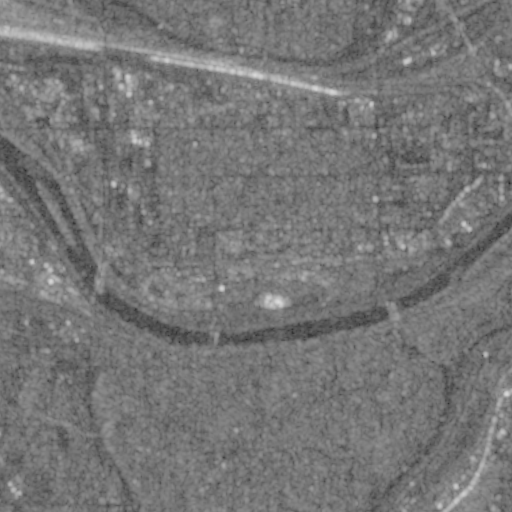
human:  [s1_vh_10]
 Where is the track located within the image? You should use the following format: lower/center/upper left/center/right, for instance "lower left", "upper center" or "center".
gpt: The track is located in the lower right of the image.
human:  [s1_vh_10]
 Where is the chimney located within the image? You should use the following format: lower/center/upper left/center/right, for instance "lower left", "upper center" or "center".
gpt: The chimney is located in the upper left of the image.
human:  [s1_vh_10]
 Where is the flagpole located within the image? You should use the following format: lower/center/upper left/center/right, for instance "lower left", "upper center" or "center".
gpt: The flagpole is located in the upper right of the image.
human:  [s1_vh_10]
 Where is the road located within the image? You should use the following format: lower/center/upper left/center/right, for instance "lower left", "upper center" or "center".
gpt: There is no road in the image.

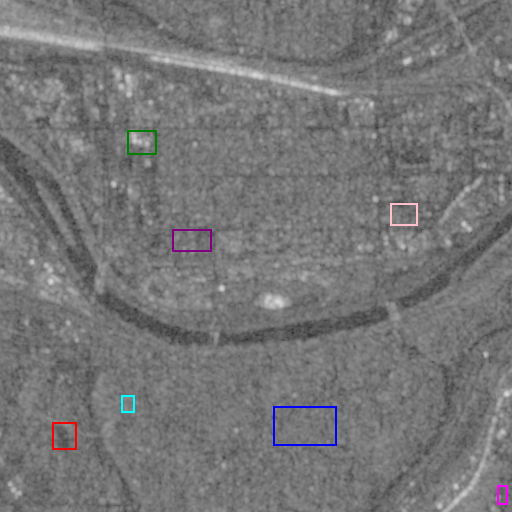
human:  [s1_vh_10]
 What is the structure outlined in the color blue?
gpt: The structure outlined in blue is a park.
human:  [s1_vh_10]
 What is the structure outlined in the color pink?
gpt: The structure outlined in pink is a parking lot.
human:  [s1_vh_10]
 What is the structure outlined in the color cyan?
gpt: The structure outlined in cyan is a power substation.
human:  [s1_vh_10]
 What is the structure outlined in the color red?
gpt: The structure outlined in red is a stadium.
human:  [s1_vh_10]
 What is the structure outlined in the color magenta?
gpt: The structure outlined in magenta is a track.
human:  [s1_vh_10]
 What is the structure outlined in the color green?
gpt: The structure outlined in green is a building.
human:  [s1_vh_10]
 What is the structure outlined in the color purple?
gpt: The structure outlined in purple is a building.
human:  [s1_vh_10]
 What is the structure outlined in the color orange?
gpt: There is no orange outline.